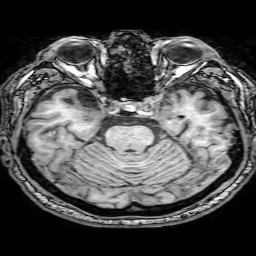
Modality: T1w
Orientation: coronal
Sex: male
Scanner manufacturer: philips
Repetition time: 0.008271 s
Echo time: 0.00385 s